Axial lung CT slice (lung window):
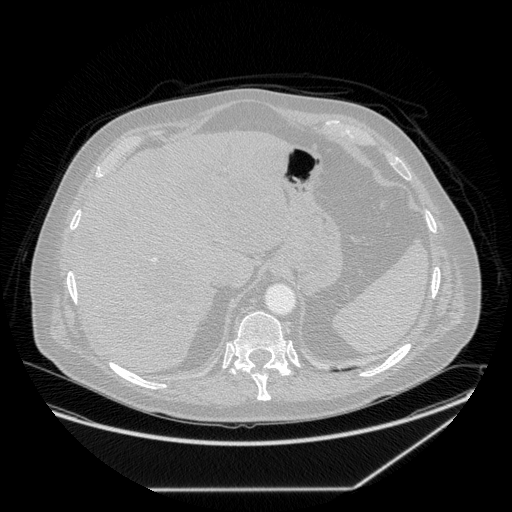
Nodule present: no